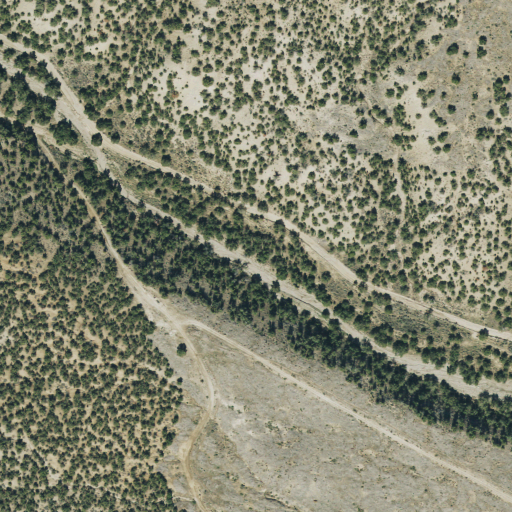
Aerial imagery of valley in Utah named East Faust Canyon containing shrub and evergreen forest